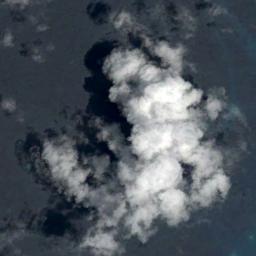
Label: cloud